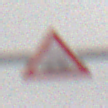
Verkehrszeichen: UnebeneFahrbahn
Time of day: MorningAfternoon
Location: Outdoor (Nature)
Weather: Overcast
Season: Winter
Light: Natural